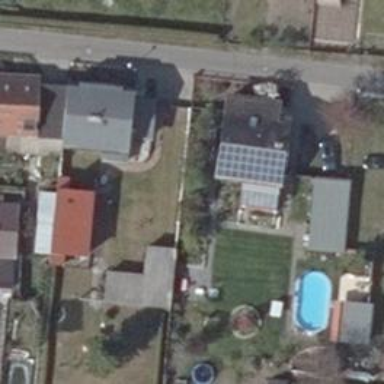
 consisting of solar photovoltaic panels."